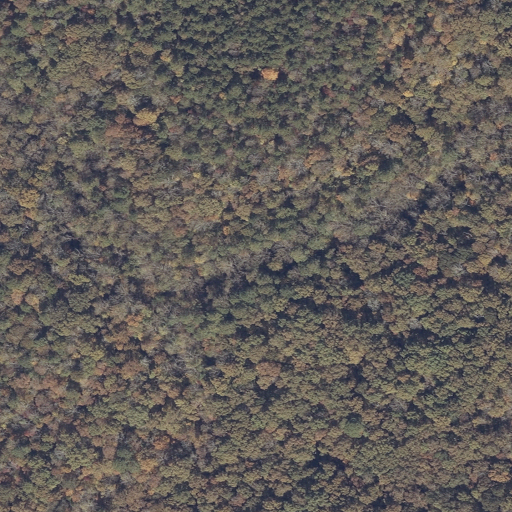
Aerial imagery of valley in Alabama named Tar Spring Hollow containing deciduous forest, evergreen forest, and mixed forest